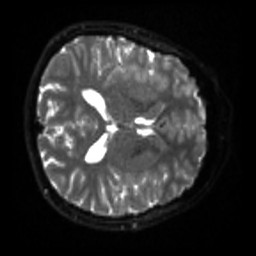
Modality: sbref
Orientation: axial
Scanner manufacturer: siemens
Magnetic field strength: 3 T
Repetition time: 4 s
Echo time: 0.0594 s